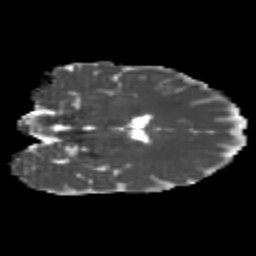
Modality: MD
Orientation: coronal
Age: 24
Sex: female
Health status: healthy
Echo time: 0.074 s